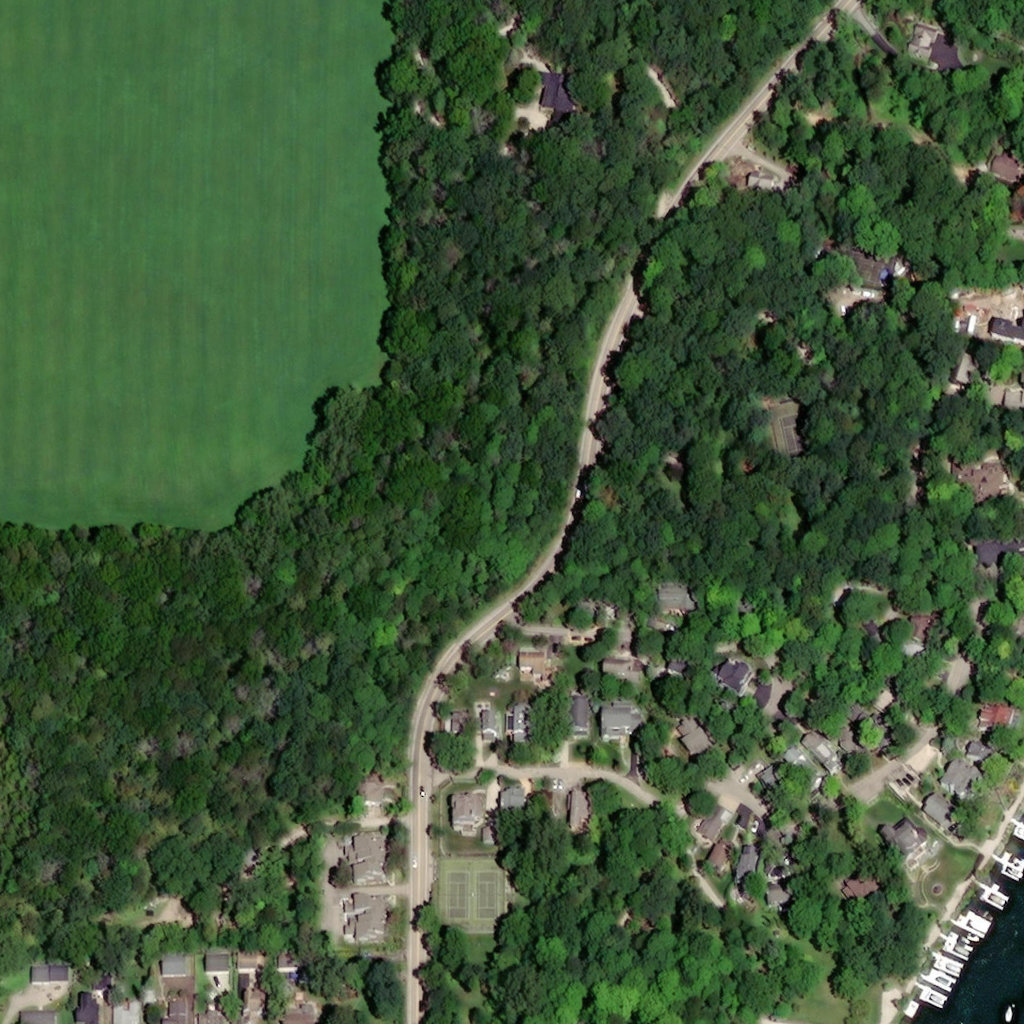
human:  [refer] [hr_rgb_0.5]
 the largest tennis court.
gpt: <box>[[42, 83, 49, 90, 0]]</box>